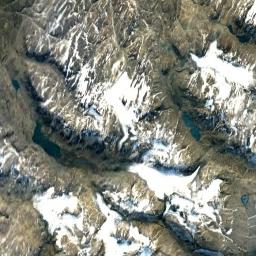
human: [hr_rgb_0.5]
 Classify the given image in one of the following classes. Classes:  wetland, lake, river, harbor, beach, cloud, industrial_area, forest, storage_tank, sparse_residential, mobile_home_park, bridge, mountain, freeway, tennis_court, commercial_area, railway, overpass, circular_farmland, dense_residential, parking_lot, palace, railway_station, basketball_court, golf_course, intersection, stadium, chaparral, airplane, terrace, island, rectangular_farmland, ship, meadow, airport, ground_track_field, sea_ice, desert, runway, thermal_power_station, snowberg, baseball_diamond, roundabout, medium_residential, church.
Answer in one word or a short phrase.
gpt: snowberg